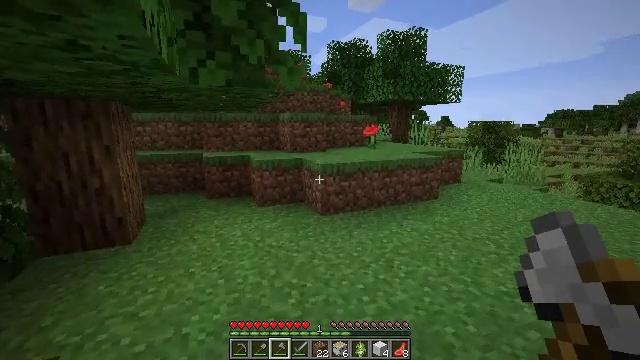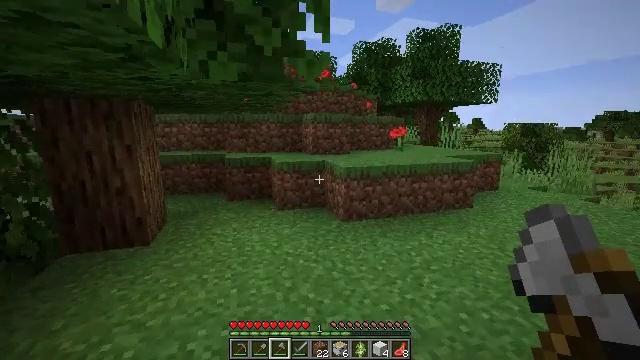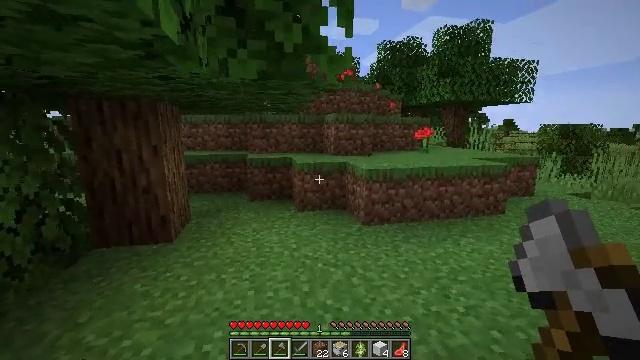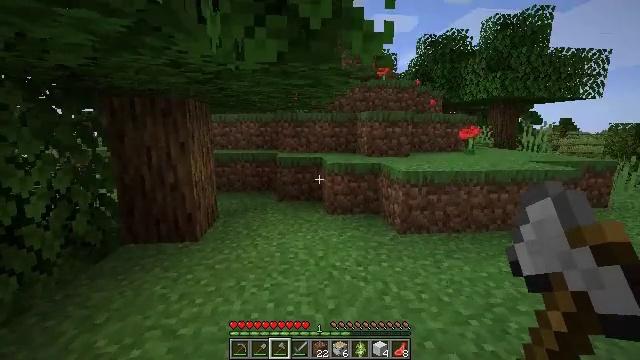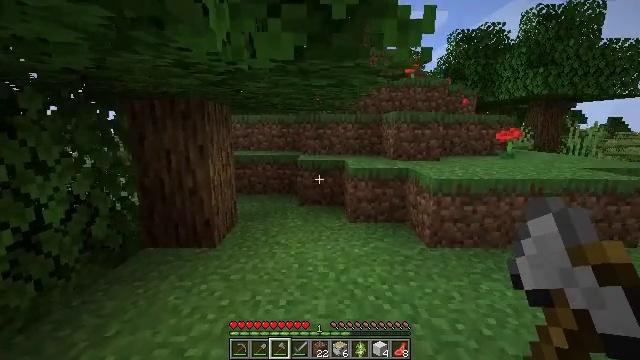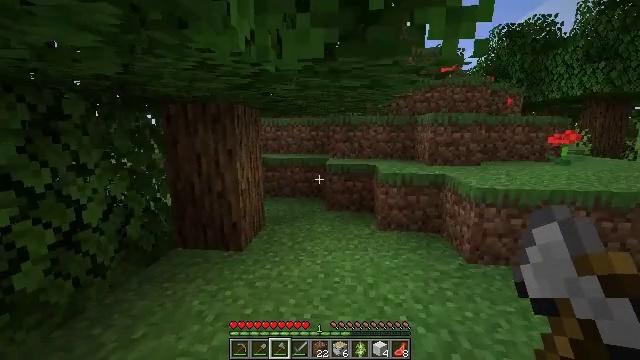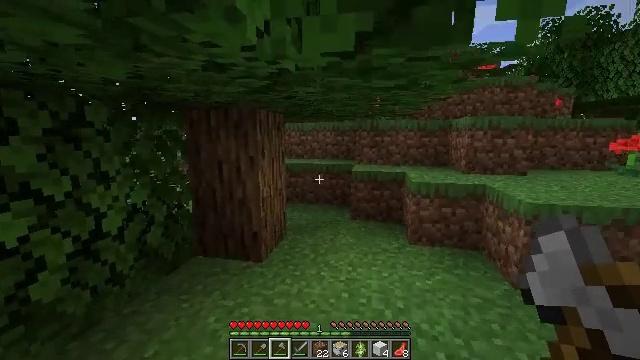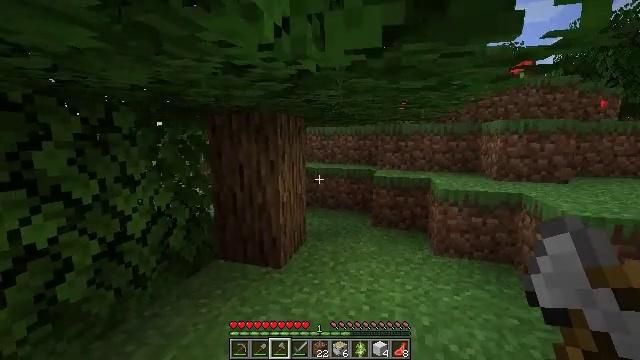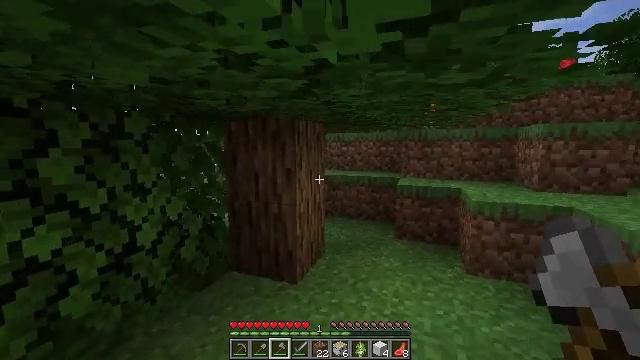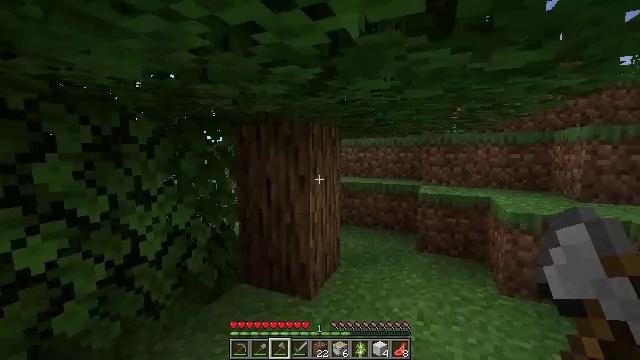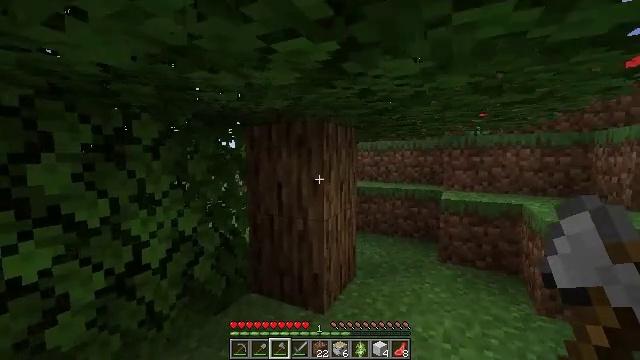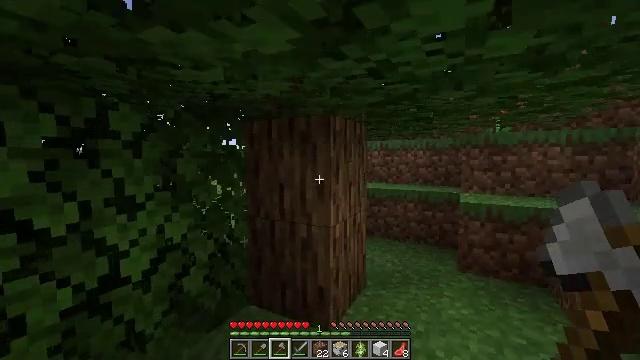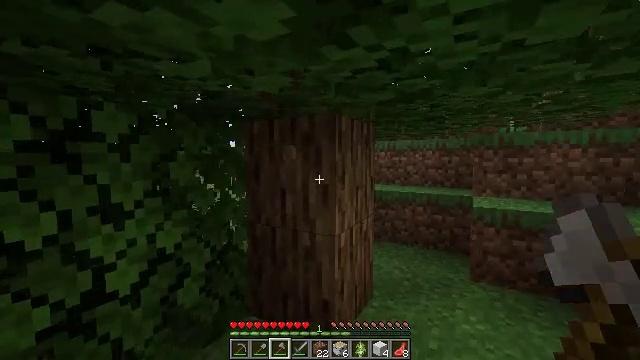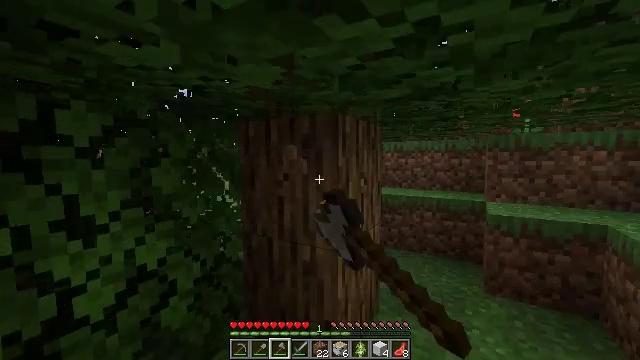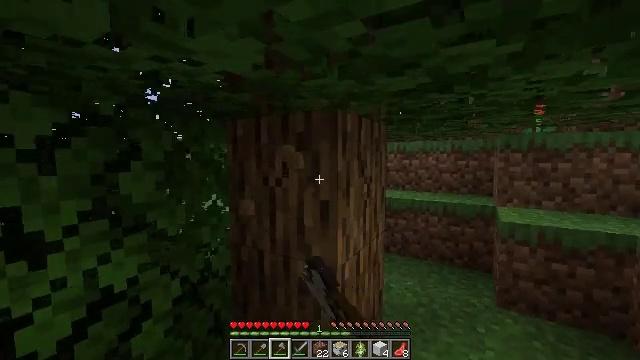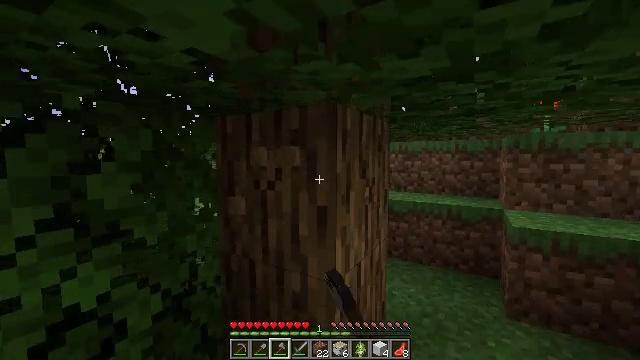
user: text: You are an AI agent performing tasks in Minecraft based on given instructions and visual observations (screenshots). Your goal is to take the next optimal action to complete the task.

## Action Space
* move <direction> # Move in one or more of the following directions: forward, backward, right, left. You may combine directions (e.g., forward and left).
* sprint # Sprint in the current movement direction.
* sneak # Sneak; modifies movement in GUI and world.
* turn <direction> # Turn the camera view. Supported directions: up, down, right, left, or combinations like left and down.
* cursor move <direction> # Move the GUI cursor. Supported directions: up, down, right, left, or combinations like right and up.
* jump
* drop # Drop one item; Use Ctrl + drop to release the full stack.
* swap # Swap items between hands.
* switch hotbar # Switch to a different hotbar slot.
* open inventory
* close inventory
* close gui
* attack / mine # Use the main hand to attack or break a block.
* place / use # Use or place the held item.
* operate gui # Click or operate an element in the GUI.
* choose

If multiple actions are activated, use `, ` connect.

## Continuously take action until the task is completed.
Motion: motion action
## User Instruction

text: Collect oak log for crafting.
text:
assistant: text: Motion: move forward, turn left
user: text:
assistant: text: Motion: move forward, turn left
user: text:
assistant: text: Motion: move forward, turn left
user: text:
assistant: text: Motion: move forward, turn left
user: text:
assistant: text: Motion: move forward, turn left
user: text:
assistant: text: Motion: move forward, turn left
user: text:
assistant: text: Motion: move forward, turn left
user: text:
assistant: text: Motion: move forward, turn left and up
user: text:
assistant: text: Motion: move forward, turn left and up
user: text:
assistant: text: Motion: move forward, turn left
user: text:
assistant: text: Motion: move forward, turn left
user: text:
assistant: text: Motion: move forward, turn left, attack / mine
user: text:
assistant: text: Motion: move forward, attack / mine
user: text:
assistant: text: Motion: move forward, attack / mine
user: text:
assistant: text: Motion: move forward, attack / mine
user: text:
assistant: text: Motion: move forward, attack / mine
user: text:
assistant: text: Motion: move forward, turn left and down, attack / mine
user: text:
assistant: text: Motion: move forward and move right, turn left and down, attack / mine
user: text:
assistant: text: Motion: move right, turn left and down, attack / mine
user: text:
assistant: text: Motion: turn left and down, attack / mine
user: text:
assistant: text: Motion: turn left and down, attack / mine
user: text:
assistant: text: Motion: turn left and down, attack / mine
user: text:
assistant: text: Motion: turn left, attack / mine
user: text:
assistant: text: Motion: turn left, attack / mine
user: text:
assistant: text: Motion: turn left, attack / mine
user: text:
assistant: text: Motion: turn left, attack / mine
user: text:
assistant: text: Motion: turn left, attack / mine
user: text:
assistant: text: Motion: turn left, attack / mine
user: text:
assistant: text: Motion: move right, attack / mine
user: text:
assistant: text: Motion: move right, attack / mine